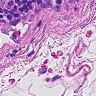
Metastatic tissue present: no